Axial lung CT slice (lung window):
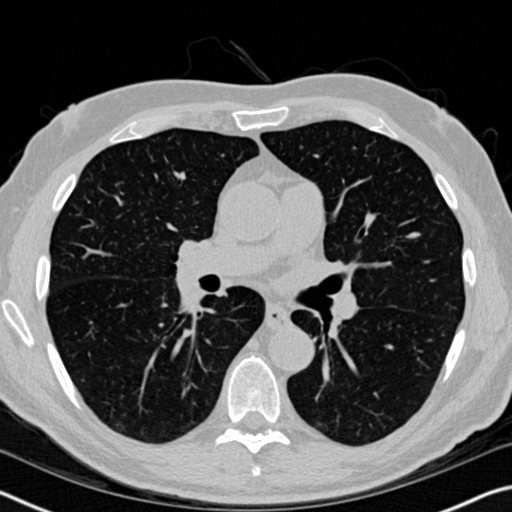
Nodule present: no